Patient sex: F
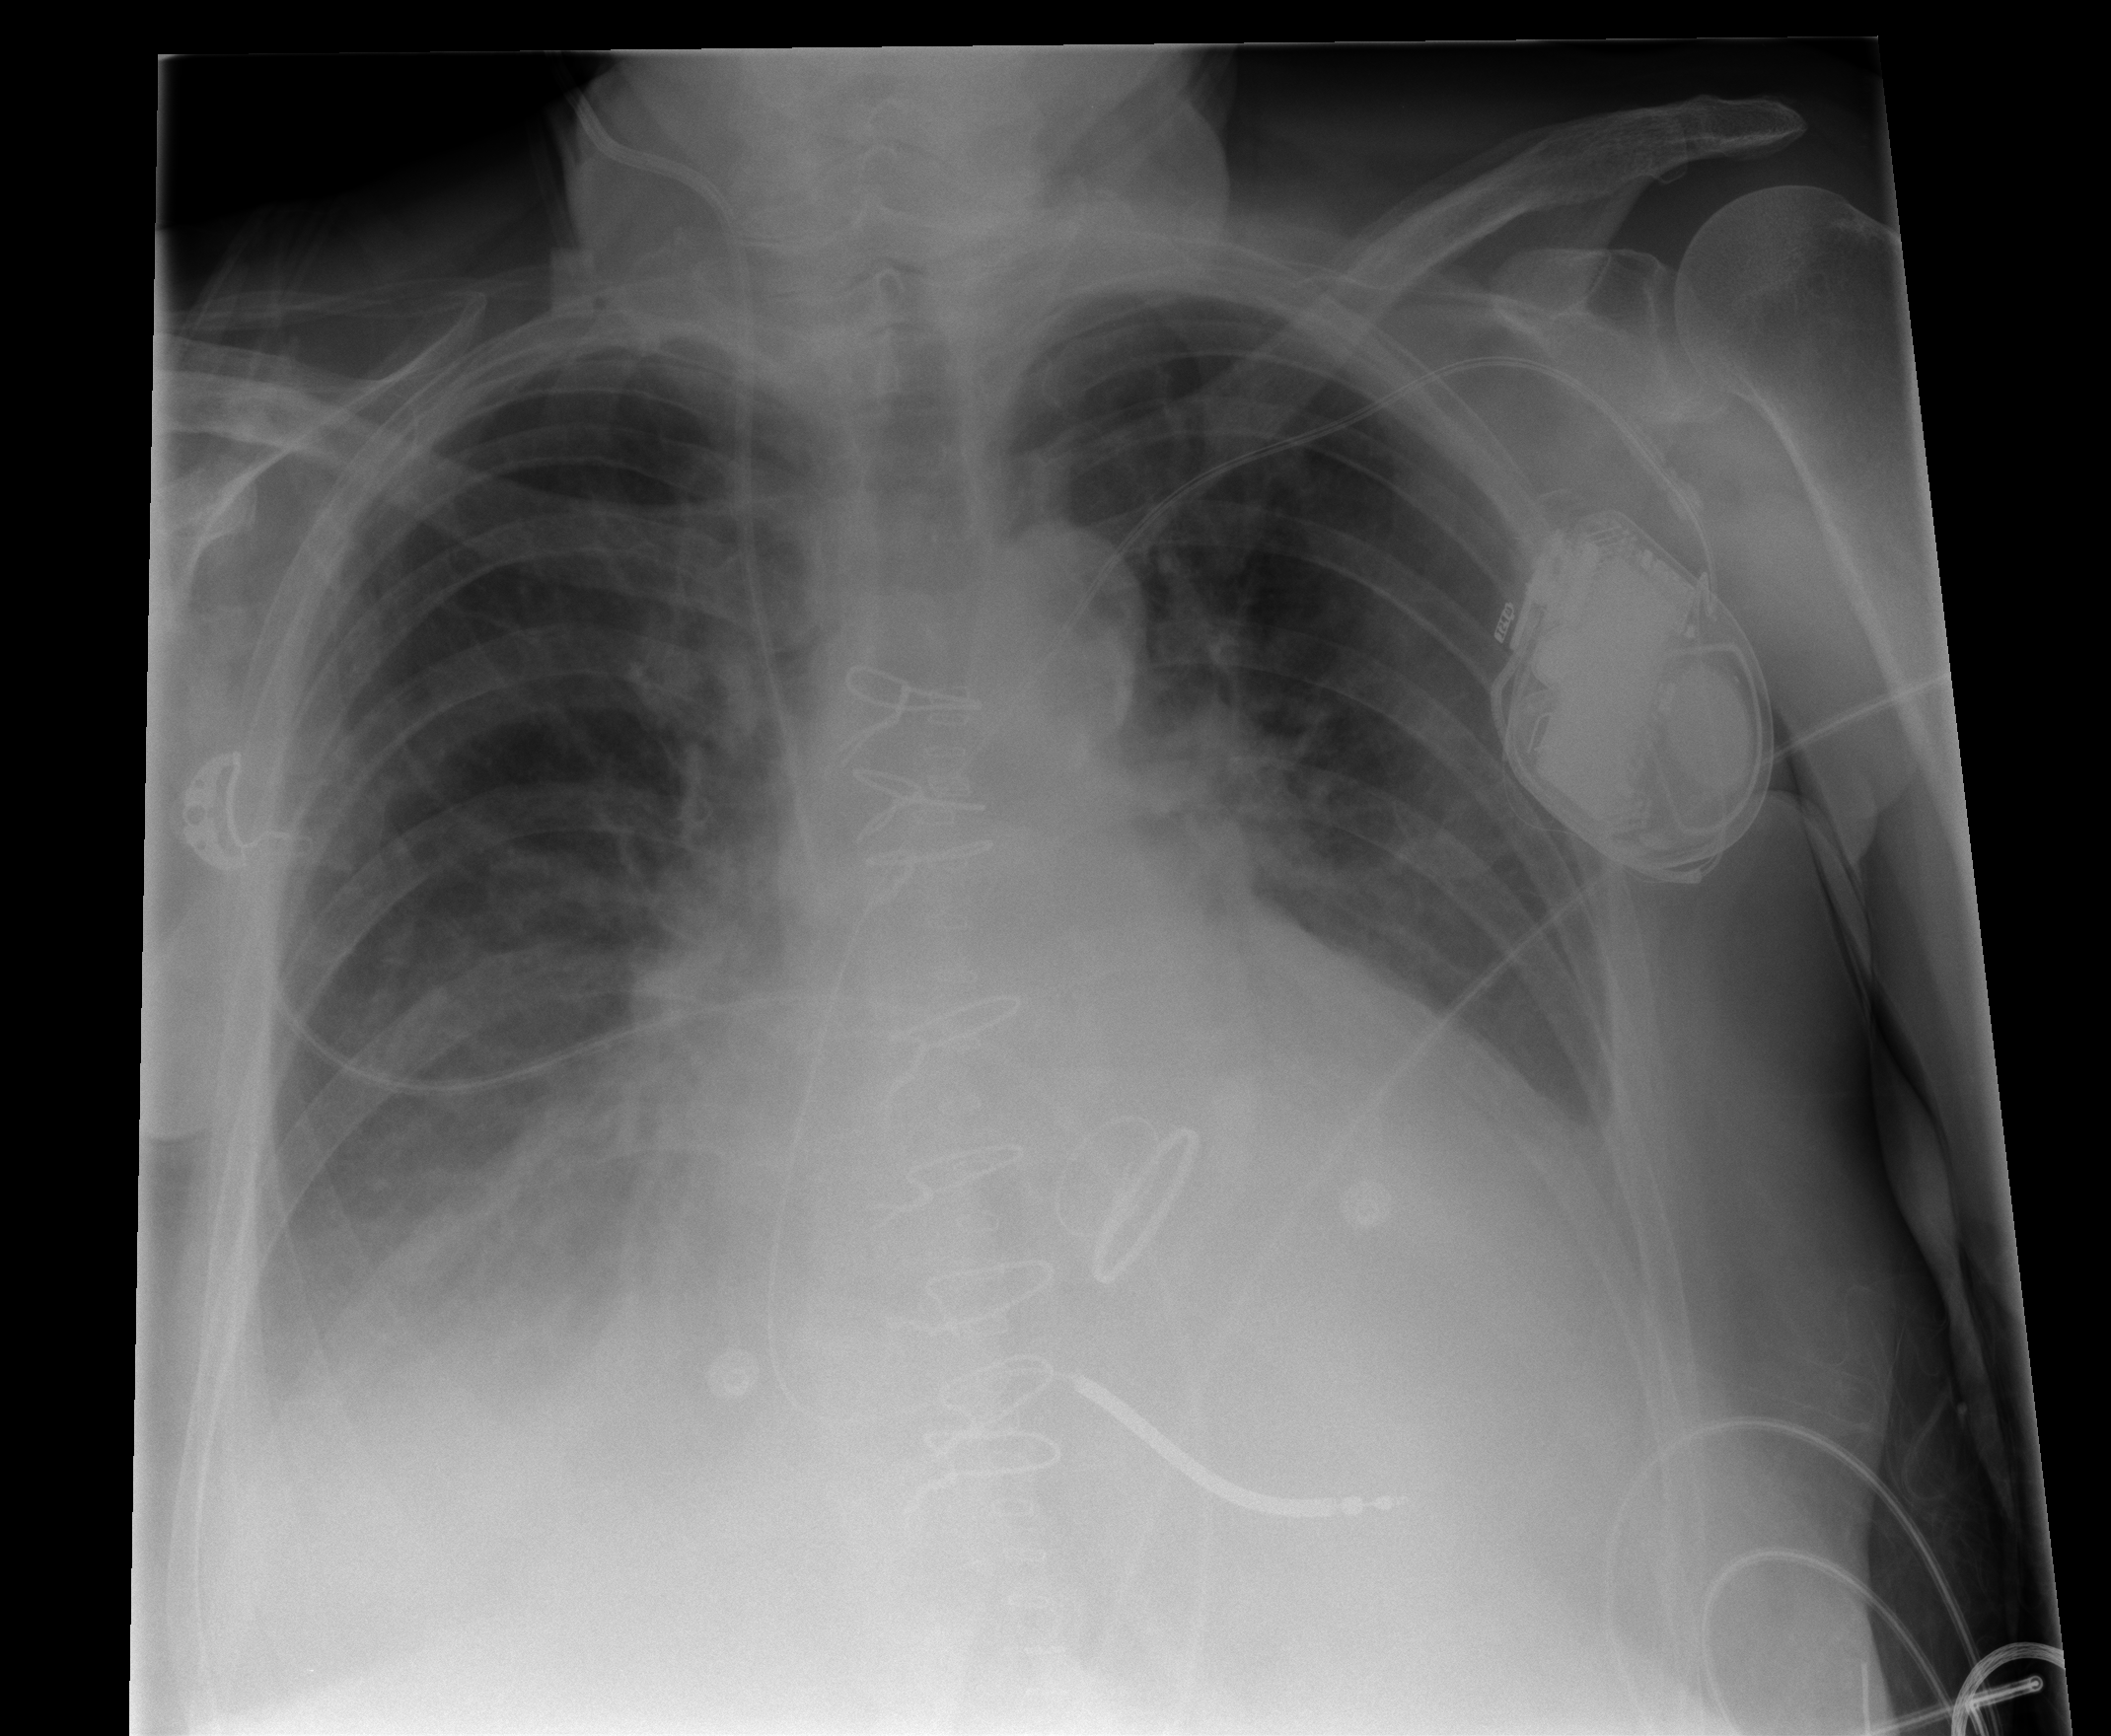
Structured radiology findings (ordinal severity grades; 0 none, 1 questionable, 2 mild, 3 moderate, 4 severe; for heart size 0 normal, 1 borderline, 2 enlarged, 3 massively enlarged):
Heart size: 2
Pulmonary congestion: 1
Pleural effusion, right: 2
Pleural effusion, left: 2
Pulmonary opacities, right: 0
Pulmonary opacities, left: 0
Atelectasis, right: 2
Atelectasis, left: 3